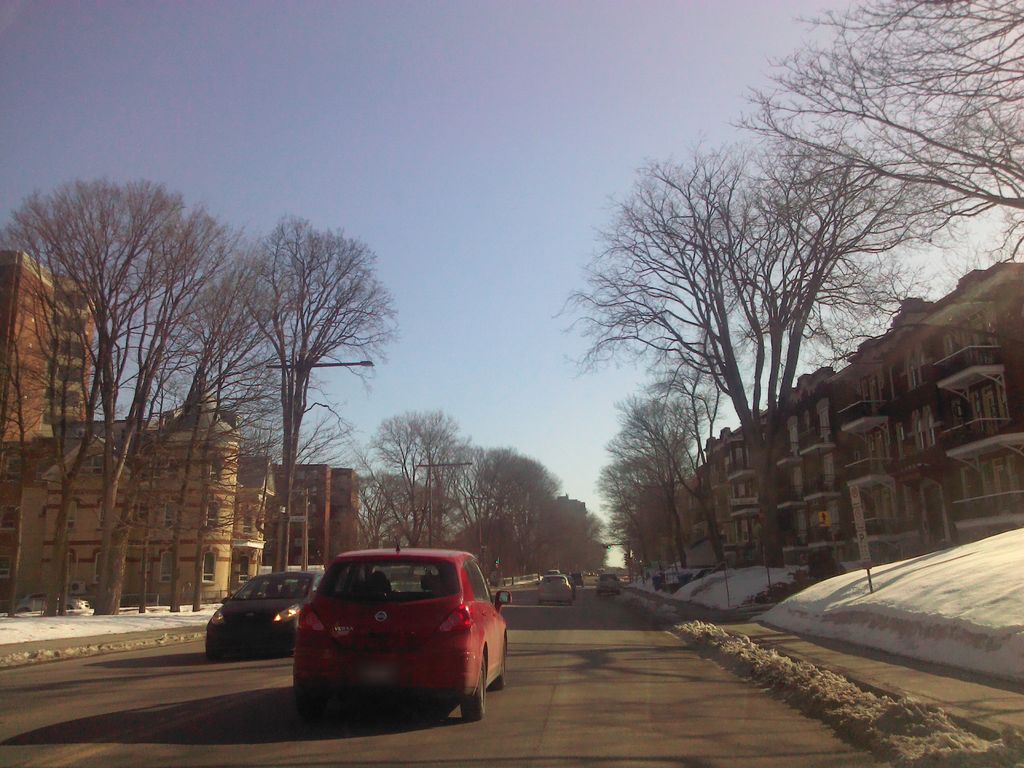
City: quebec_city